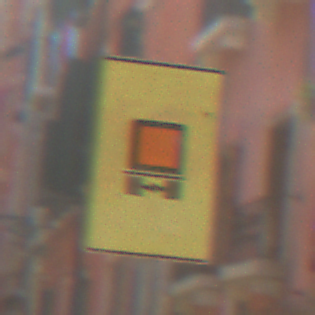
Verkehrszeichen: KennzeichnungspflichtigeFahrzeugeGefaehrlicheGueterOhnePfeilsymbol
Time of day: Midday
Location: Outdoor (Urban)
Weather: Clear
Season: NotSpecified
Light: Natural